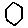
Label: hexagon